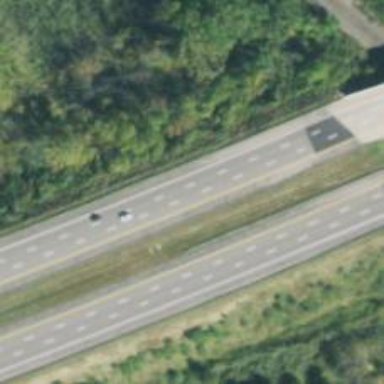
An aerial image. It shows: Asphalt motorway.